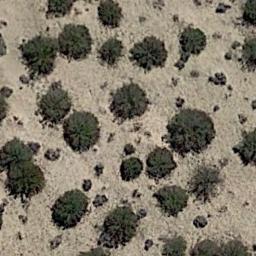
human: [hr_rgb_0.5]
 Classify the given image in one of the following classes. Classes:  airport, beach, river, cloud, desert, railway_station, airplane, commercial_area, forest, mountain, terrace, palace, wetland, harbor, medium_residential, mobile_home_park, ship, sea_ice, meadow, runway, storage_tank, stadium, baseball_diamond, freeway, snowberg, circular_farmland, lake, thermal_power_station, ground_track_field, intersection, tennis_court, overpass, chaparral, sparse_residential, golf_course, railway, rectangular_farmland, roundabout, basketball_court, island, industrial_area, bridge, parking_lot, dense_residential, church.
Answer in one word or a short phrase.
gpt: chaparral